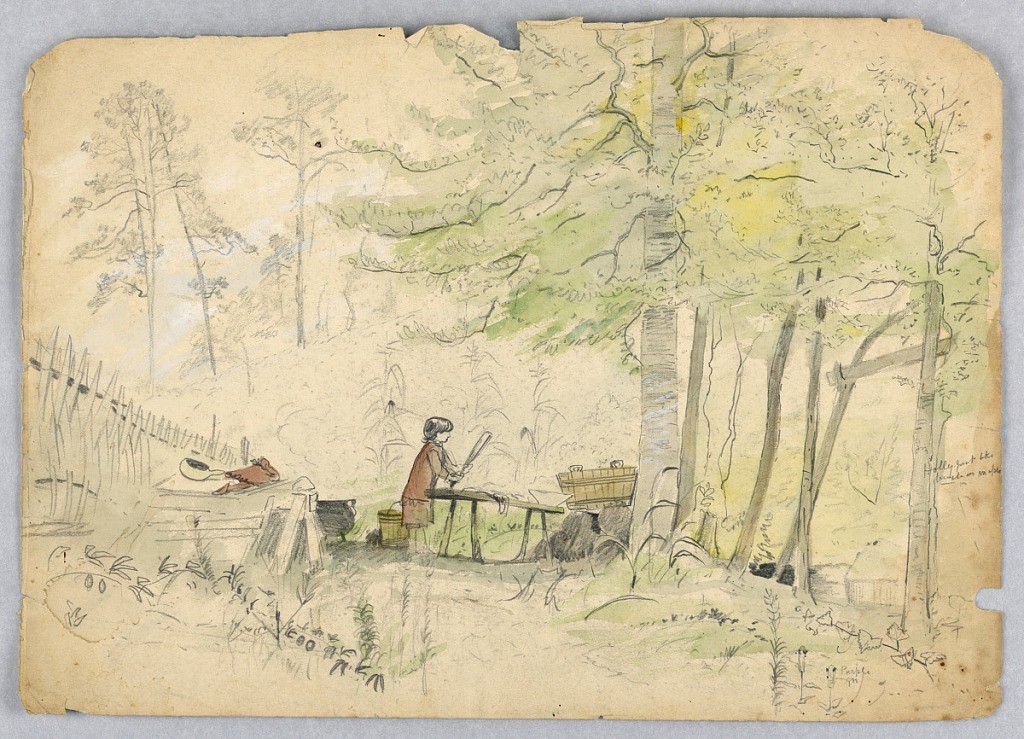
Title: Woodland Camp
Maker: James Henry Moser, Canadian, 1854–1913
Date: ca. 1890
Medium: Brush and watercolor, graphite on paper
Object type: Drawing
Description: Trees in right foreground, with slope beyond. A fence, at left. A girl, center, working at a table. A pot and bucket are beside her, and a washtub is on the woodpile. Two notes, lower right.